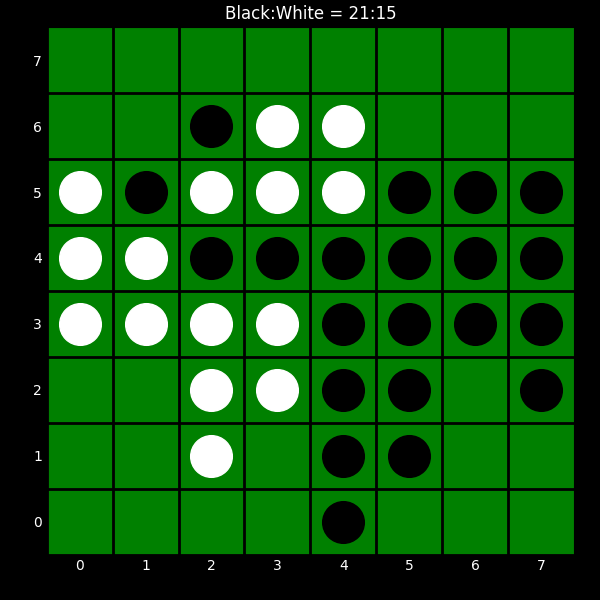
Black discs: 21
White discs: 15